Question: I have a problem with my ScrollView. It has an ImageView inside it. The imageView holds an image which is 480 * 3000 px. So It needs to be in a ScrollView so the user will have the ability to scroll down.
The problem is: when I test the application, the ScrollView does not wrap to the image hight. There is a black space under the image which is strange for me.
This is my XML code. I look forward for your opinion
'''
<?xml version="1.0" encoding="utf-8"?>
<RelativeLayout xmlns:android="http://schemas.android.com/apk/res/android"
android:orientation="vertical"
android:layout_width="fill_parent"
android:layout_height="fill_parent"
>
<ScrollView
android:id="@+id/scroll_view"
android:layout_width="fill_parent"
android:layout_height="wrap_content"
android:scrollbars="vertical" >
<ImageView
android:layout_width="wrap_content"
android:layout_height="wrap_content"
android:id="@+id/image"
android:src="@drawable/image01"
android:scaleType="fitStart" />
</ScrollView>
</RelativeLayout>
'''
This is how my image looks like with @ruhalde code. I can't take a screenshoot since it is big and you'll not see the whole picture so I draw it.

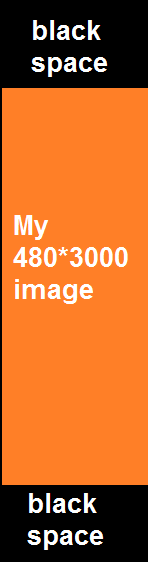
Answer: To those who might be interested:
My problem was with the image I'm using, not how I organize my layouts. Thanks.